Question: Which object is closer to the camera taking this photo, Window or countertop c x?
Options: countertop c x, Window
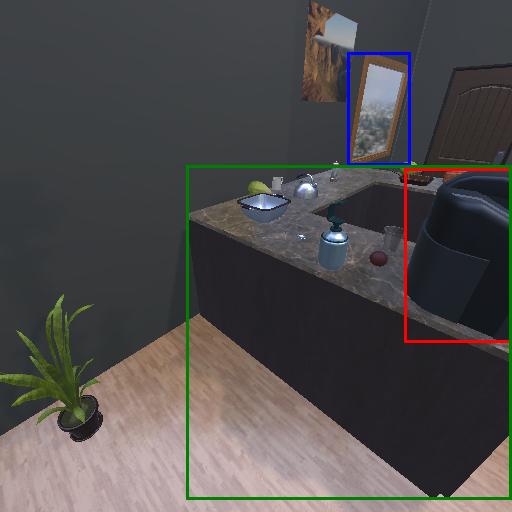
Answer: countertop c x